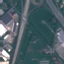
Land use / land cover class: Highway